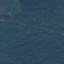
Land use / land cover class: Forest